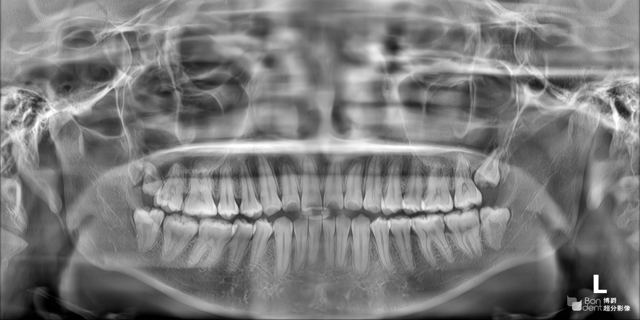
adult